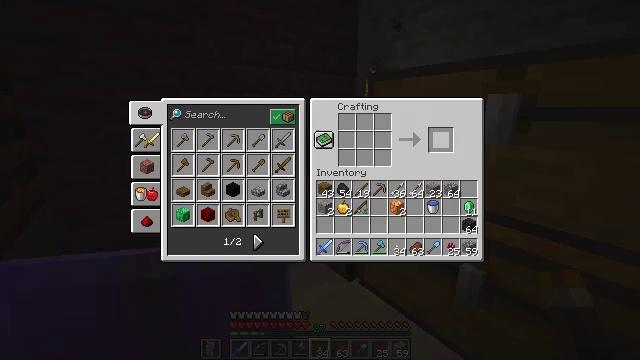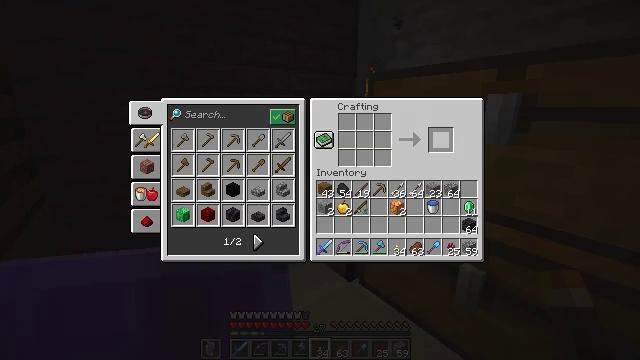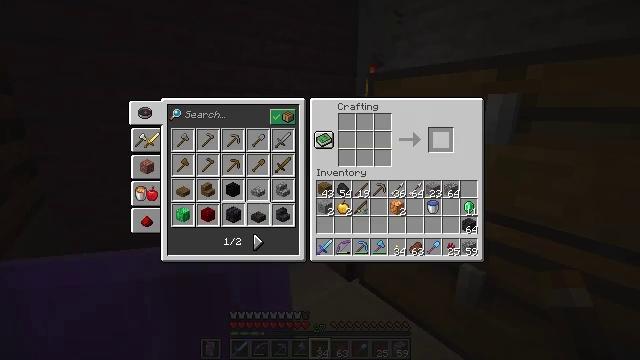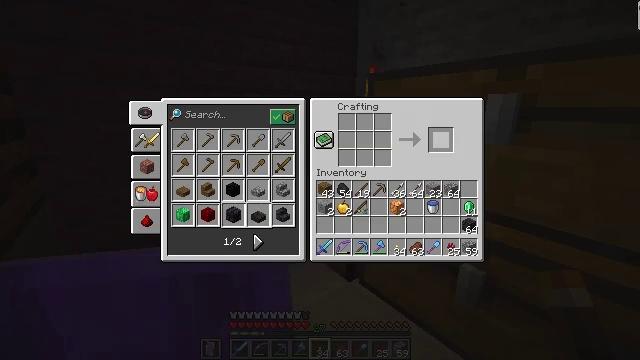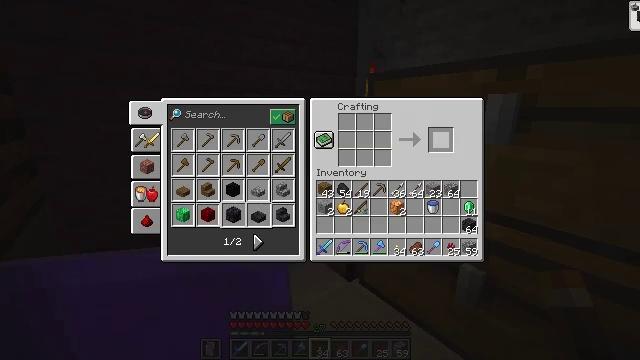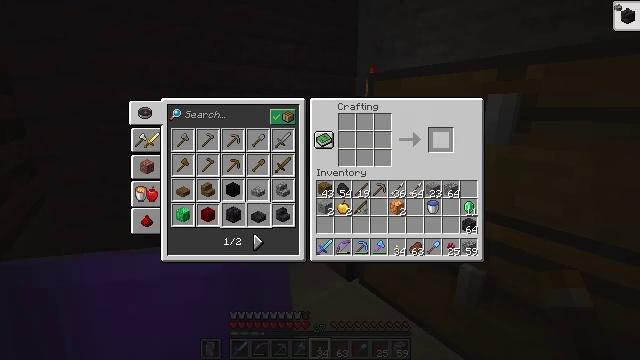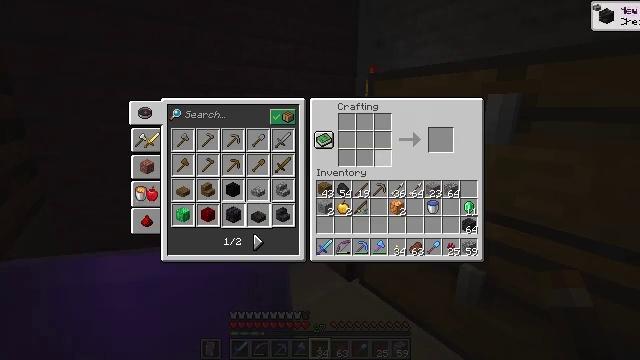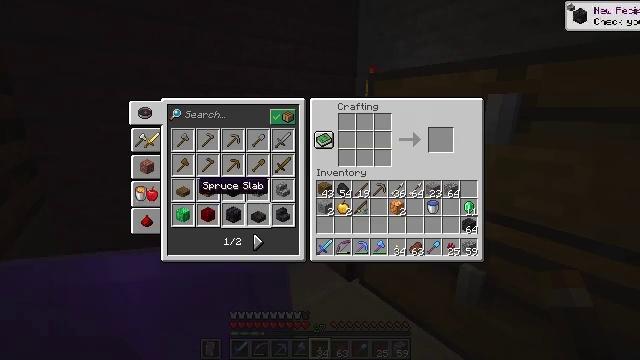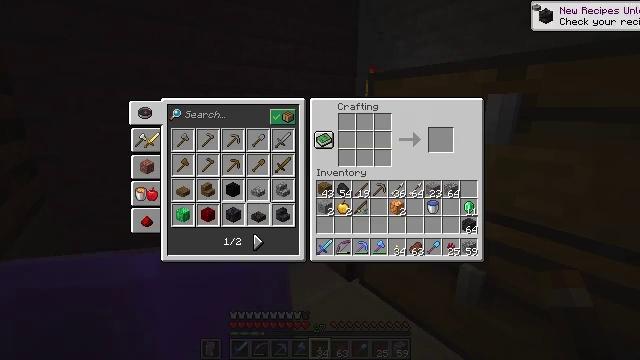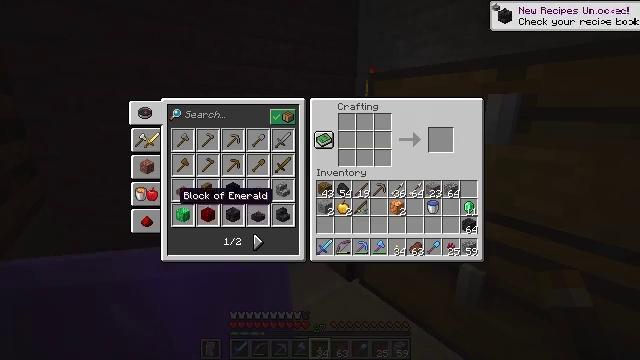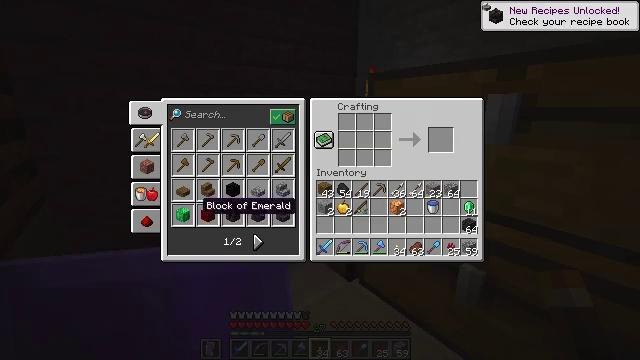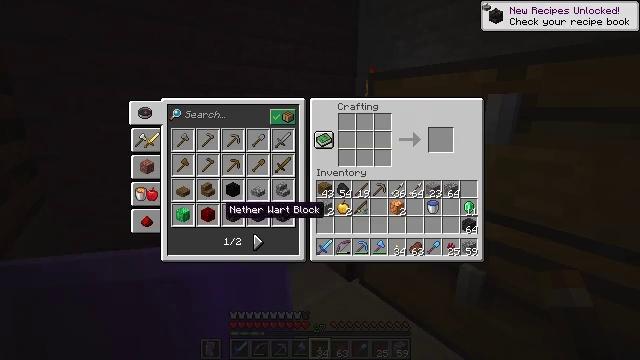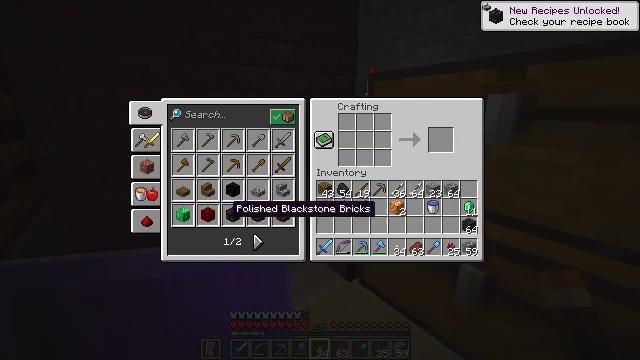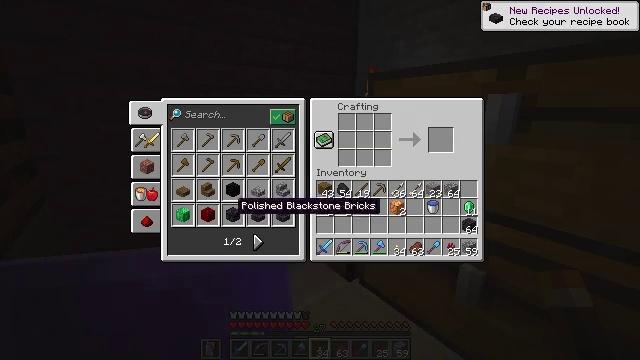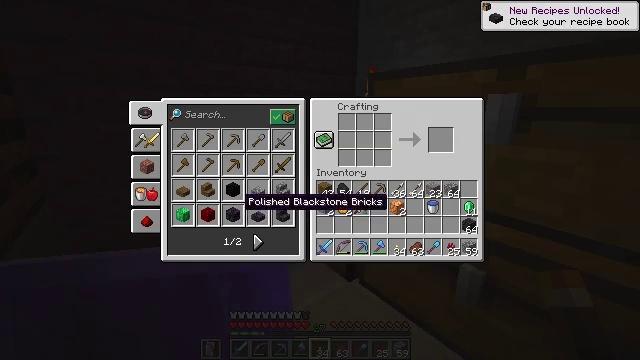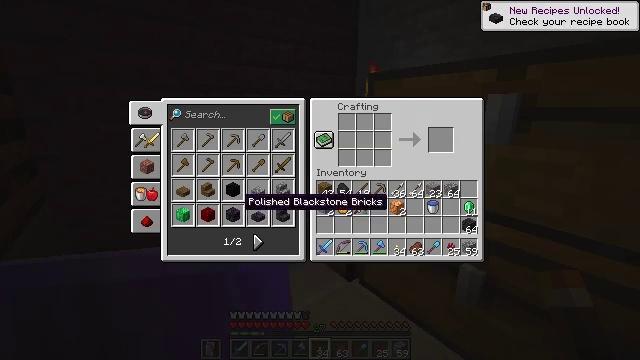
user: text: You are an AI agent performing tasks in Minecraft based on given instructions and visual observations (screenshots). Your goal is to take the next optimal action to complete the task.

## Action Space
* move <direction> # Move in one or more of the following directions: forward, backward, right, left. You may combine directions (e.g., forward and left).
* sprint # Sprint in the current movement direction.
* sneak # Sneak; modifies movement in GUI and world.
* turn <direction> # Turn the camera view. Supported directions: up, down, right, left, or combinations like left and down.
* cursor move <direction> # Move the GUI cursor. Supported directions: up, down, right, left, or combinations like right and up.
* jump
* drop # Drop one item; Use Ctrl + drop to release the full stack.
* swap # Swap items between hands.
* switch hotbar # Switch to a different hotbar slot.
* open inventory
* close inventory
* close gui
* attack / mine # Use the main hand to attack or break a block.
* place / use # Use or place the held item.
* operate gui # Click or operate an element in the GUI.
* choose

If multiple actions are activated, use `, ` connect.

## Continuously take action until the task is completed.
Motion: motion action
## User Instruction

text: Use polished blackstone to make polished blackstone bricks.
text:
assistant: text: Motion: open gui
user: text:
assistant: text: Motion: no_op
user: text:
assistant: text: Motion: no_op
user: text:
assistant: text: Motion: no_op
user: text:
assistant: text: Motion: no_op
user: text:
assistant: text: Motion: cursor move left and down
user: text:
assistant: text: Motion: cursor move left and down
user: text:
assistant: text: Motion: cursor move left
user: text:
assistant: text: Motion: no_op
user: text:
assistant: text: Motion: cursor move right and down
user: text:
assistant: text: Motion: cursor move right
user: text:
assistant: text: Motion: sneak, cursor move right
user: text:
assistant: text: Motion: sneak
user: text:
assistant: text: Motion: sneak, cursor move right
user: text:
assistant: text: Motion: sneak, operate gui
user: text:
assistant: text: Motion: sneak, operate gui
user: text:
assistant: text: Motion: sneak
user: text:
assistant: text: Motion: sneak, cursor move right and up
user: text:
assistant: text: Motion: sneak, cursor move right and up
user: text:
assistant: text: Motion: sneak, cursor move right
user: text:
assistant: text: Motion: sneak
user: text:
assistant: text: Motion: sneak
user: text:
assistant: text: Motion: sneak
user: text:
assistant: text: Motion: sneak, operate gui
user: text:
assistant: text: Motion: sneak, operate gui
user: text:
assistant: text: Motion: sneak
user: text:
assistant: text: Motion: sneak
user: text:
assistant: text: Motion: sneak
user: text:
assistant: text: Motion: sneak